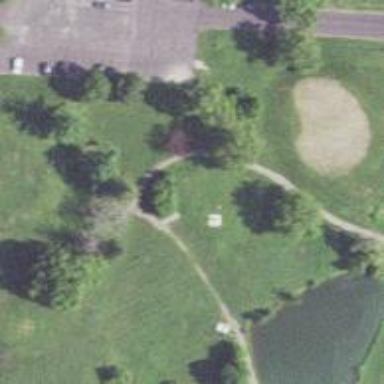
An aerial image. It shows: Path for both roads and golfers.